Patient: sex M, age 40
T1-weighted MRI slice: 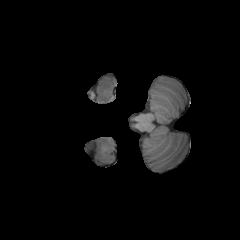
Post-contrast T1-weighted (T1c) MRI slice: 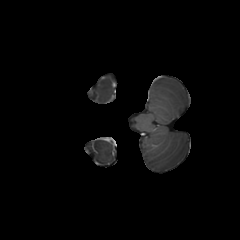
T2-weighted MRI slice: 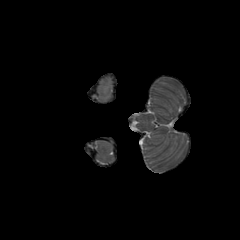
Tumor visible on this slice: yes
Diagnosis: Astrocytoma, IDH-mutant
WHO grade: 3